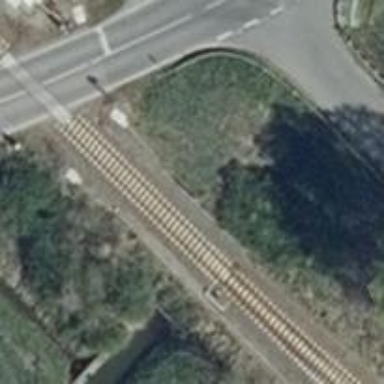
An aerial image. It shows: Railway switch with the turnout on the left side.